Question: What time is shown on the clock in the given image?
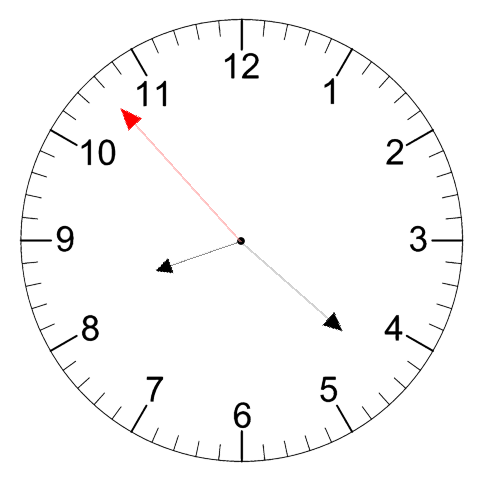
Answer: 08:21:53